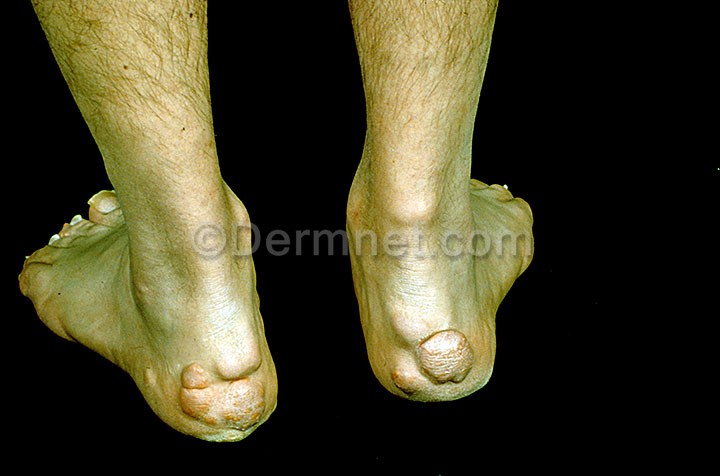
Disease: Systemic Disease